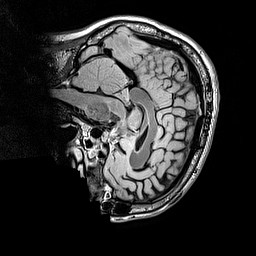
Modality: FLAIR
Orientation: sagittal
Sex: male
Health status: ill
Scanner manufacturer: siemens
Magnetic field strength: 3 T
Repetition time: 5 s
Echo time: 0.388 s